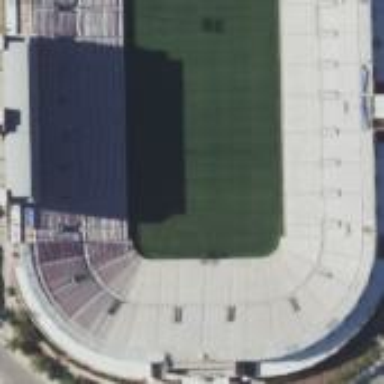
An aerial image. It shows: Stadium.